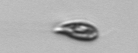
Label: Cryptophyta